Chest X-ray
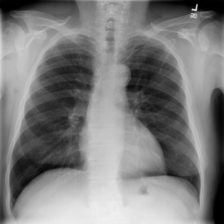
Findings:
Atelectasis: negative
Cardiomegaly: negative
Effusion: negative
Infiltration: negative
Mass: negative
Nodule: negative
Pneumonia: negative
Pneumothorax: negative
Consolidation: negative
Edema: negative
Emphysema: negative
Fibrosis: negative
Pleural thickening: negative
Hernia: negative